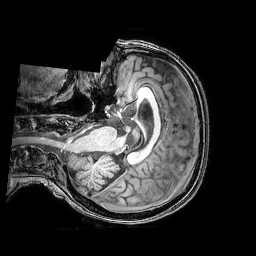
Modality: T1w
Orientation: axial
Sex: female
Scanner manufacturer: philips
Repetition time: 0.008079 s
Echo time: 0.00369 s